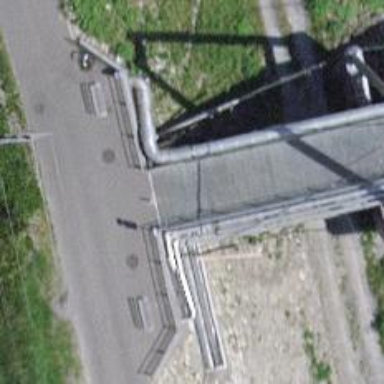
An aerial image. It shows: Path with asphalt surface crossing suspension bridge.